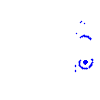
Particle: pion